Contrast-enhanced CT slice 66 of 87
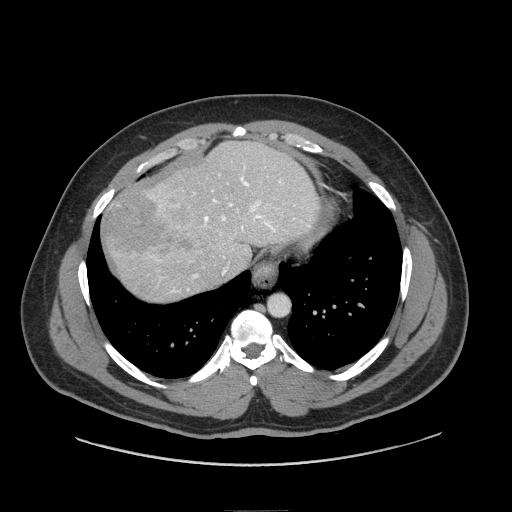
Segmented voxel counts for this case:
Liver: 758193 voxels
Tumor mass: 80599 voxels
Portal vein: 18916 voxels
Abdominal aorta: 4174 voxels